Aerial crown-view tile of a tropical tree (Barro Colorado Island, Panama), acquired 20240611:
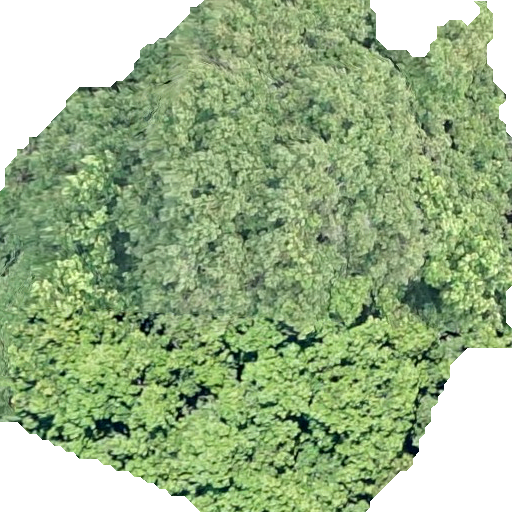
Species: Prioria copaifera
GBIF accepted scientific name: Prioria copaifera
Crown area: 353.497 m²